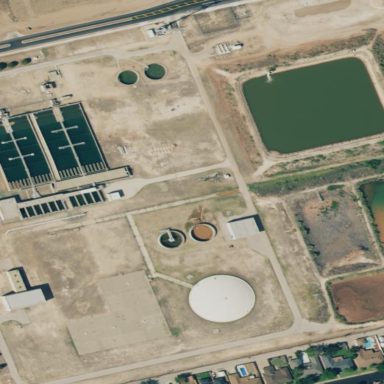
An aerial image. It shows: Man-made water works facility.